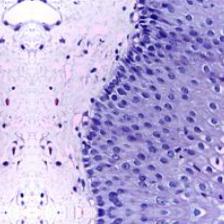
Diagnosis: Normal